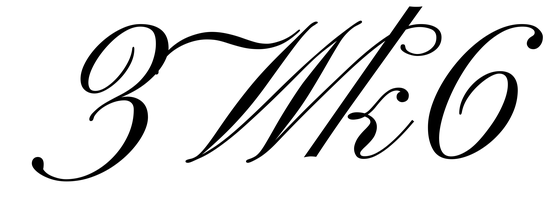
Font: PinyonScript-Regular